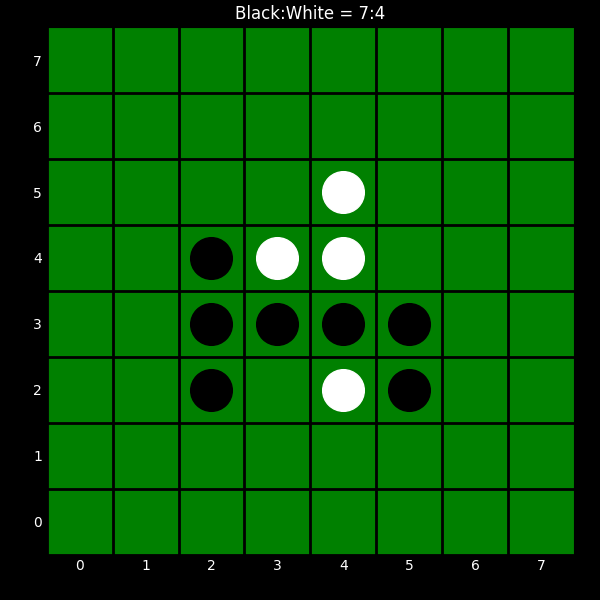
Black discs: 7
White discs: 4